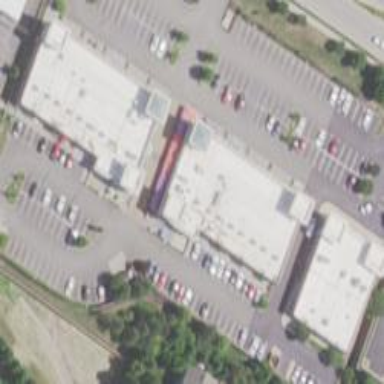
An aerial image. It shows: Retail building.